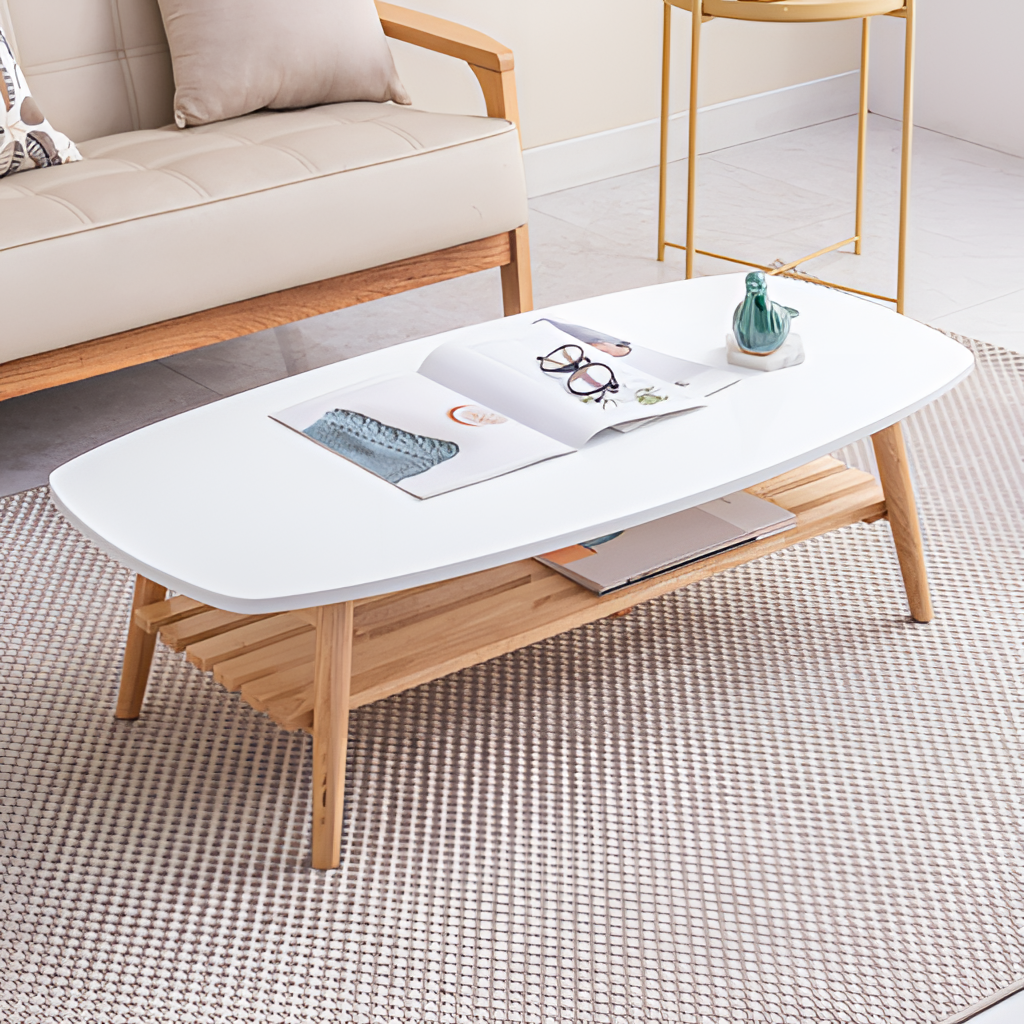
wood coffee table, living room, paint wallpaper, with solid pattern, gray tile flooring, with large square pattern, contemporary